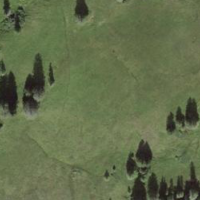
EUNIS habitat code: 44
Species observed at this site:
Anthus trivialis